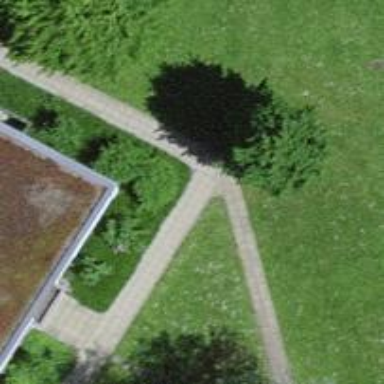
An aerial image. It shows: Path made of paving stones.